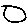
Label: circle